Field crop: maize
Growth stage: 2
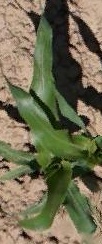
Species: maize